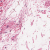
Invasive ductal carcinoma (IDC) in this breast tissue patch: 0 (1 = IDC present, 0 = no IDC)